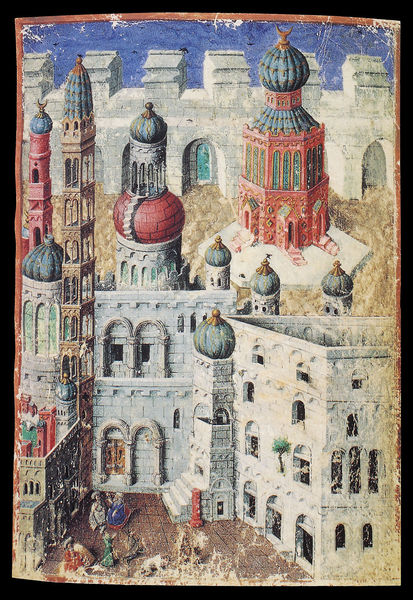
Titel: Stundenbuch
Künstler: René von Anjou
Institution: London, British Library (BL), Egerton
Schlagwörter: blau, himmel, mann, vogel, weiß, frauen, grün, menschen, stadt, fenster, frau, männer, dach, gebäude, haus, rot, beige, häuser, turm, papier, fassade, dächer, mauer, hof, platz, kuppel, tor, zinnen, kirchen, burg, kuppeln, moschee, orient, türmchen, türme, zwiebelturm, palast, festung, asien, halbmond, seite, buchseite, quader, mauern, stadtmauer, tempel, jerusalem, indien, minarett, gotteshaus, tum, burgmauer, buchmalerei, illumination, 15. jhdt